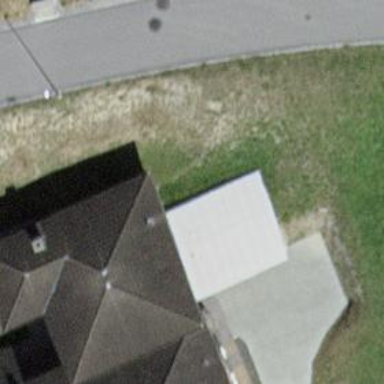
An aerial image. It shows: Garage building.